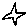
Label: star